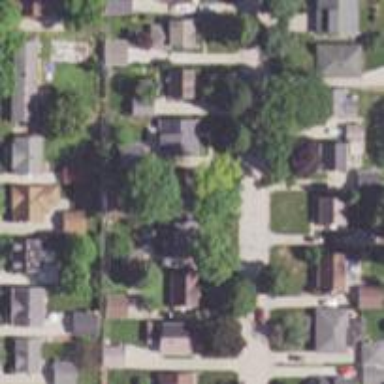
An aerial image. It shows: Charming neighbourhood.